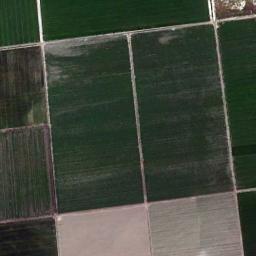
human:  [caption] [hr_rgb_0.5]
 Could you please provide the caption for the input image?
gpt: There are some deep green and bare rectangular farmland .

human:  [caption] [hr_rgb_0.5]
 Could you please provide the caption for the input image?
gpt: Several rectangular farmlands of different colors are arranged in neat rows .

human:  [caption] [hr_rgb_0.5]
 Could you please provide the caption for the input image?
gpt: There are several dirt roads between the rectangular farmlands .

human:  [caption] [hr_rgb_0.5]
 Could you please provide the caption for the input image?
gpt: Several neatly arranged green, Khaki mixed rectangular farmlands of different sizes .

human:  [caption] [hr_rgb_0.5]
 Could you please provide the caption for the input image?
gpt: There are some green rectangular farmlands .